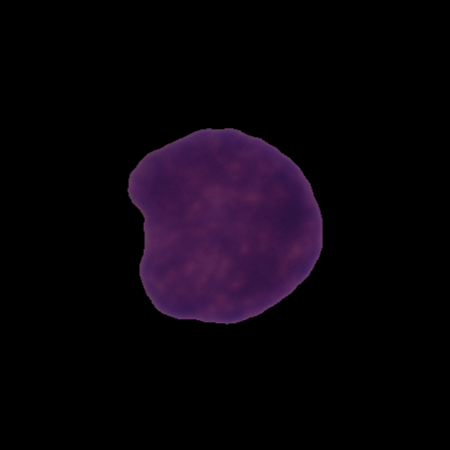
Label: healthy